Question: I have an issue with Eclipse and my test packages. They show as white icons instead of the default brown color normally used in Eclipse for packages... See image below:
what is more I can't run my tests from Eclipse now. I must be missing a basic configuration somewhere.
Can anyone help?
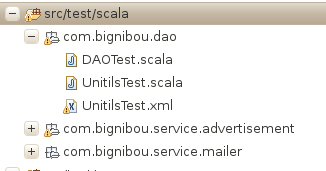
Answer: I think these packages have been 'excluded' from the build path. (That's how I can make packages/classes look that way)
Right click on the "given project" --> "Build Path" --> "Configure build path".
See the "Source" tab. For each source folder you have three subsections: Included, Excluded, Native Library location.
Check if there are files/packages excluded.